Aerial crown-view tile of a tropical tree (Barro Colorado Island, Panama), acquired 20250915:
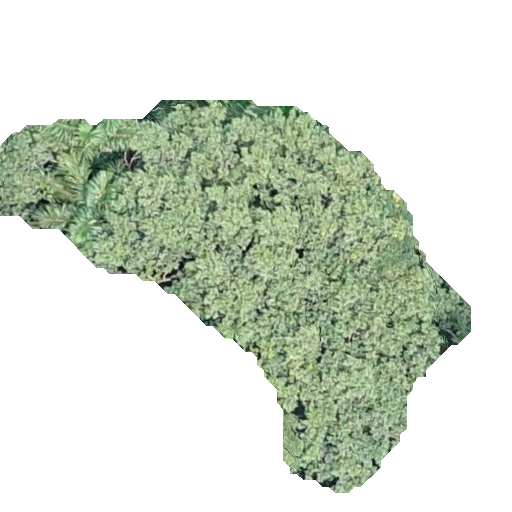
Species: Apeiba membranacea
GBIF accepted scientific name: Apeiba membranacea
Crown area: 136.501 m²